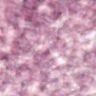
Metastatic tissue present: no